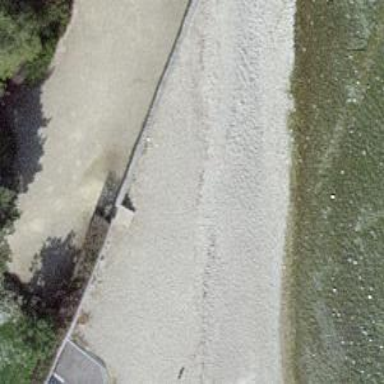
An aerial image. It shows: Beautiful beach with natural surroundings.